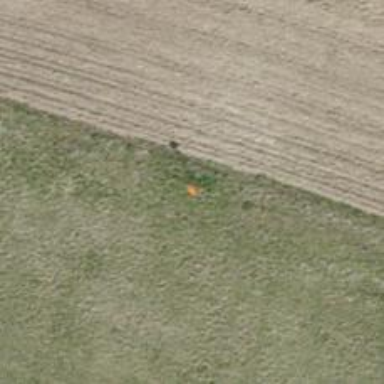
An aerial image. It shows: Aerial marker.